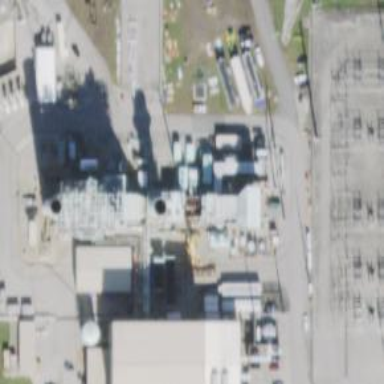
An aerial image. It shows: Gas turbine generator is in use.